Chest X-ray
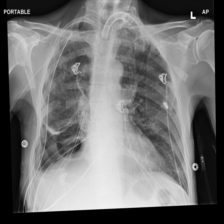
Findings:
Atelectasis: negative
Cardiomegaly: negative
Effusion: negative
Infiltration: negative
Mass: negative
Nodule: negative
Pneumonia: negative
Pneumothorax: positive
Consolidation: negative
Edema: negative
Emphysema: negative
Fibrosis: negative
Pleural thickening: negative
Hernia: negative